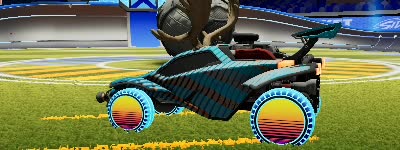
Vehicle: octane